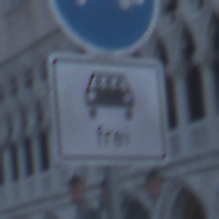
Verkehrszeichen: MehrfachbesetzePersonenkraftwagenFrei
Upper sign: Busssonderstreifen
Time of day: Dawn
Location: Outdoor (Urban)
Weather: Clear
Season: NotSpecified
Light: Natural